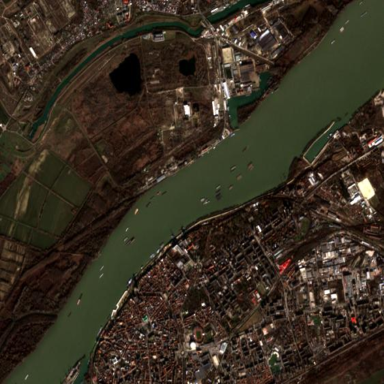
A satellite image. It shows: Industrial port area used for harbour activities.